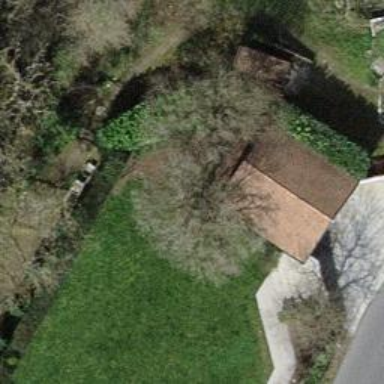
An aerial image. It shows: Evergreen needle-leaved tree.